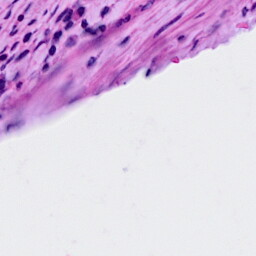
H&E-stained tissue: Cervix